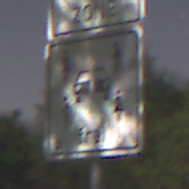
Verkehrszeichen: CarsharingfahrzeugeFrei
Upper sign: BeginnEingeschraenktesHalteverbotZone
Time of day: Night
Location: Outdoor (Nature)
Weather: Clear
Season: NotSpecified
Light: Natural